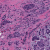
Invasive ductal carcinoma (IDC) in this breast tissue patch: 0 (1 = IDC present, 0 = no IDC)